Question: Anyway to match the provisioning profile in Xcode's organizer or online developer site with the crazy serial/id number given under Xcode's code signing preferences?

I want to make double sure I am building my app with the correct (Ad Hoc) provisioning profile -- Xcode gives me a long ID (as seen above), but the online developer site and the Xcode preferences that list my provisioning profiles don't list this number.
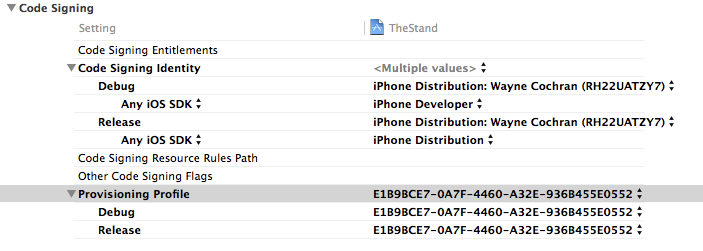
Answer: What's being displayed in Xcode is the guaranteed to be unique UUID of the provisioning profile. To verify that it is the profile you want. Go to the Apple Developer "Certificates, Identifiers & Profiles" site.
-

- -

-
# FYI: Provisioning profiles and development certificates die.
You can create new certificates in the the portal but it is way easer to use Xcode. (I personally would not use the Beta Xcode 6 and all the following screenshots are from Xcode 5.1) As you can see my Testflight distribution certificate and provisioning profile have expired. Expired certificates are not a huge problem they do not affect your apps in the store. The apps people buy are signed by Apple. You have to sign the app to submit it for review to prove the app came from you. It could be a problem if the certificate expires while your in review, but all you need to do is resubmit. If your Ad Hoc distributed app certificate expires then your beta testers will no longer be able to run it. You will have to distribute them all a new version with a new certificate and updated provisioning profile.
-

-

- This will take some time, ~ 30 sec ? be patient- Success

-
# Certificates and Provisioning Profiles Explained
It's just security and private key/public key cryptography. Like setting up ssh keys the devil is in the details. One thing missing, one incorrect permission, one bit changed and nothing works.

## The Players
- - - - - - -
## The Requirements
- - - - -
## Common Issues:
- <URL>- -
Reference: Apple's Application Distribution Guide - <URL>